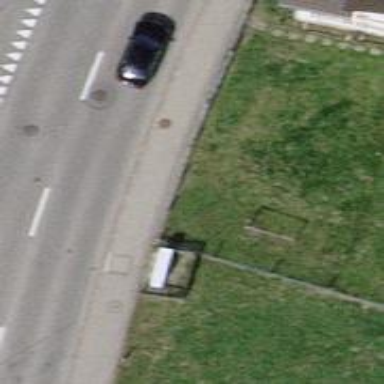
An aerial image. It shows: Sidewalk along the footway.